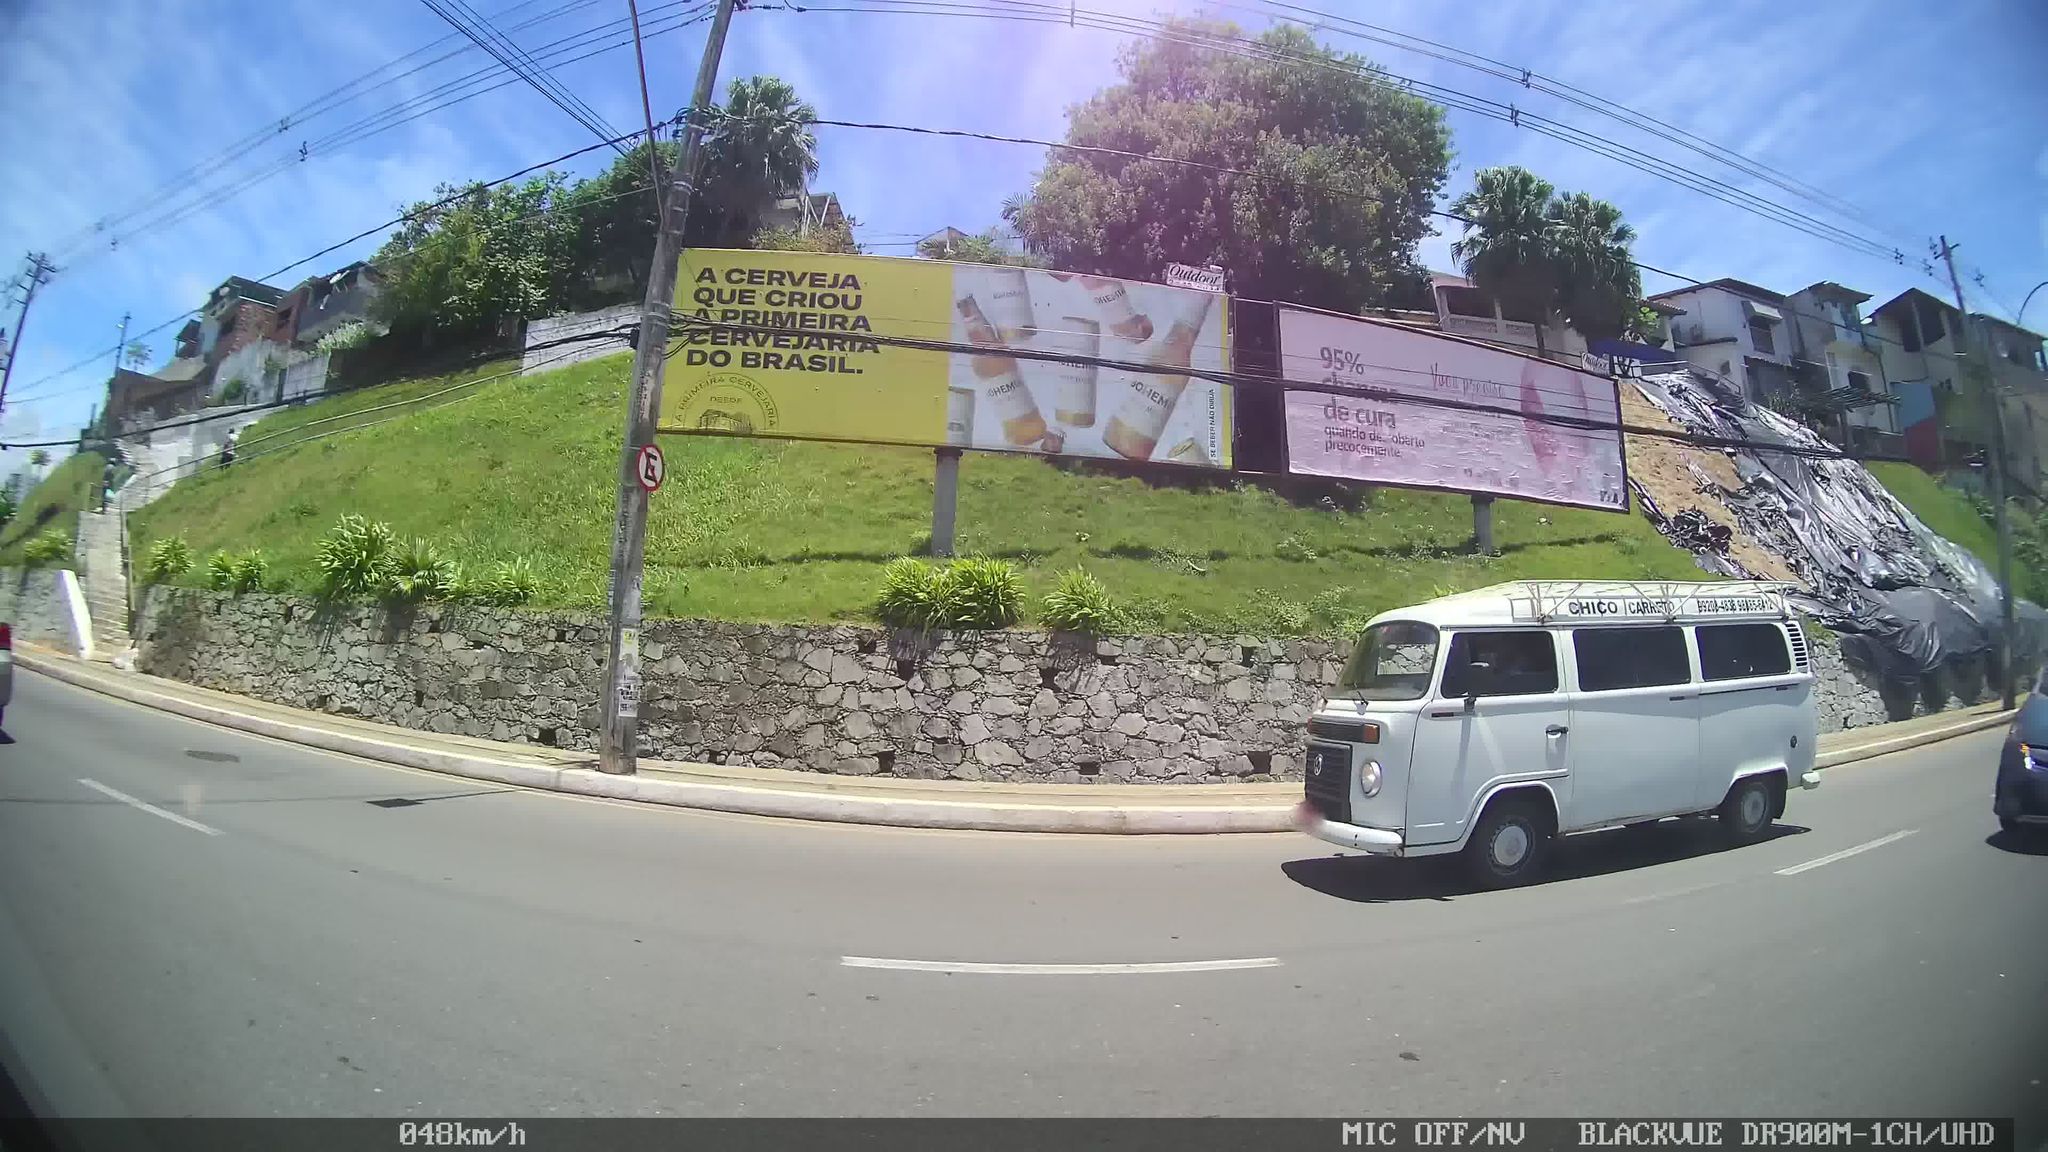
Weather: clear
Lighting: day
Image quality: good
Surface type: driving surface
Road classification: primary
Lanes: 3
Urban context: urban centre
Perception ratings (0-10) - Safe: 2.6, Lively: 4.55, Beautiful: 5.74, Boring: 8.64, Depressing: 8.99, Wealthy: 0.57